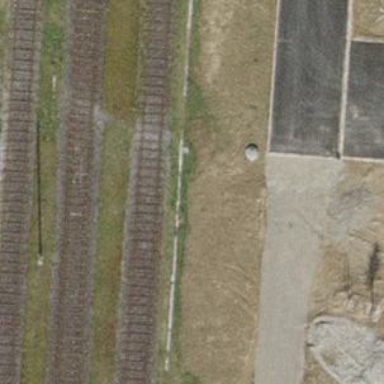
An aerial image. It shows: Preserved rail siding with one track.